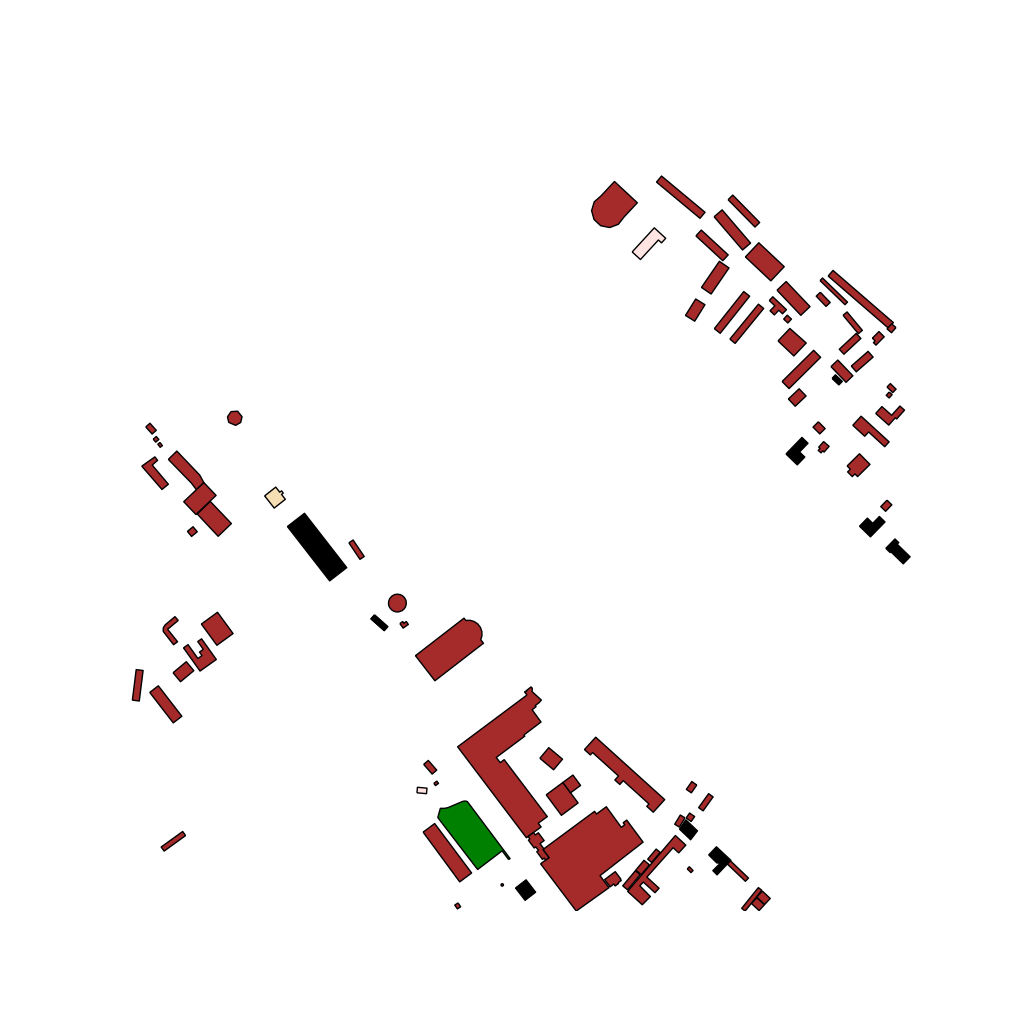
Tags: overhead vector_map, business, industrial, recreation, residential, special, modern, soviet, high_rise, individual_rise, low_rise, medium_rise, density_1, Building, Facility, Gas, Hotel, Park, 1.0 km²